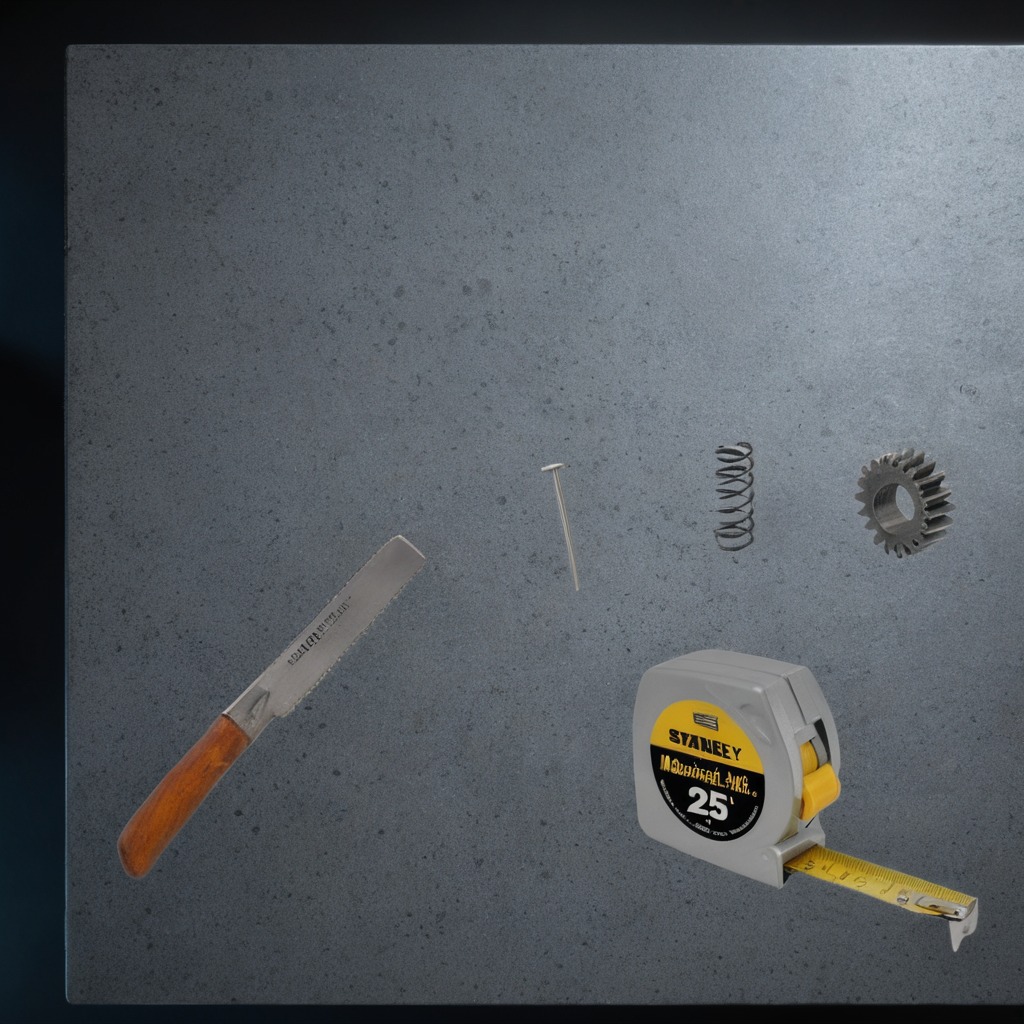
A steel gear with teeth, a measuring tape, an iron nail, a coiled metal spring, and a handheld metal saw are lying on the clean granite table inside a workshop at night.